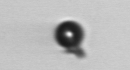
Label: bead